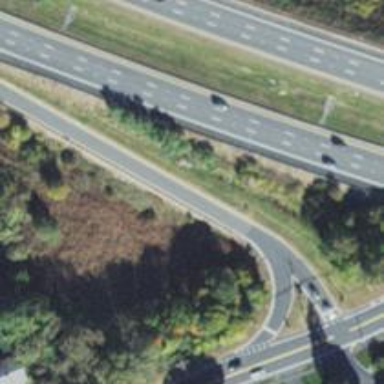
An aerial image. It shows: Asphalt motorway link.